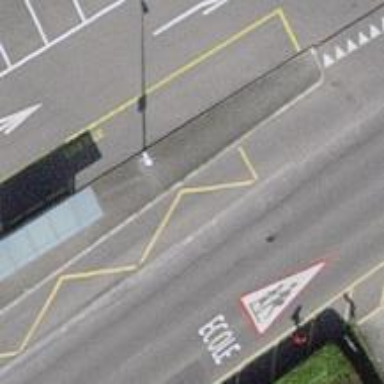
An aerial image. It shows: Platform for public transport is situated by the road.